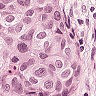
Metastatic tissue present: yes